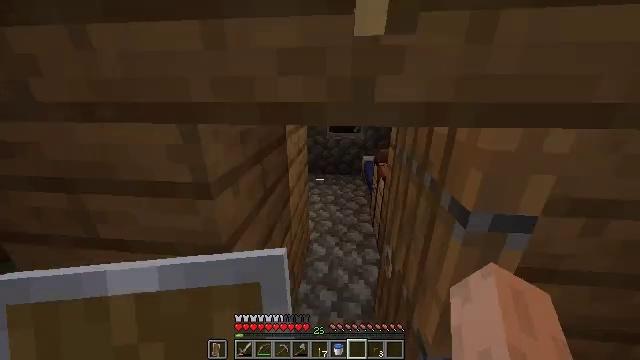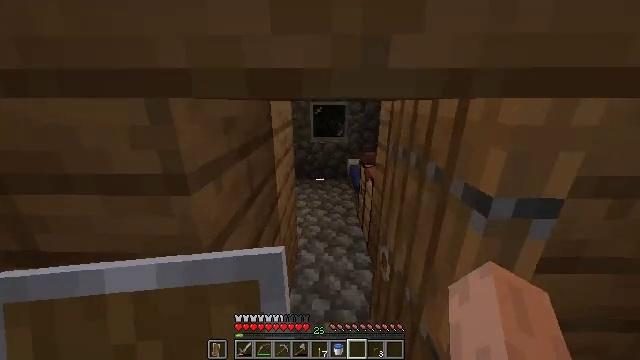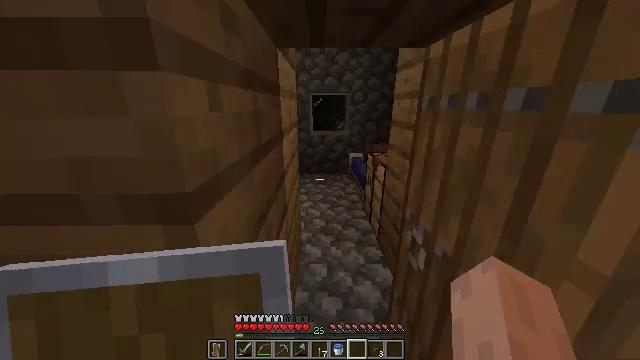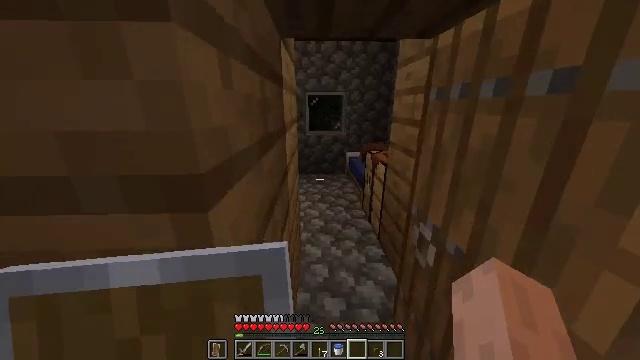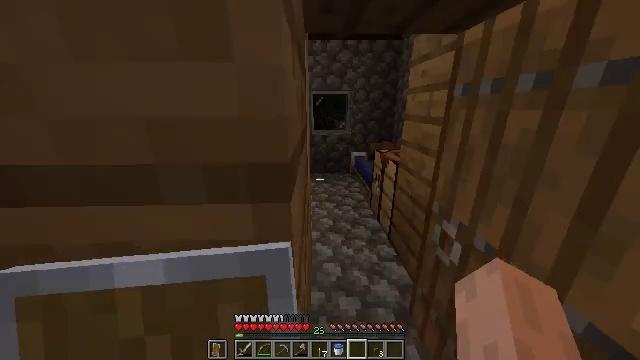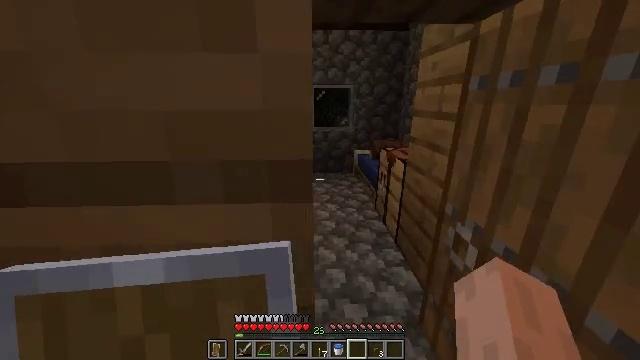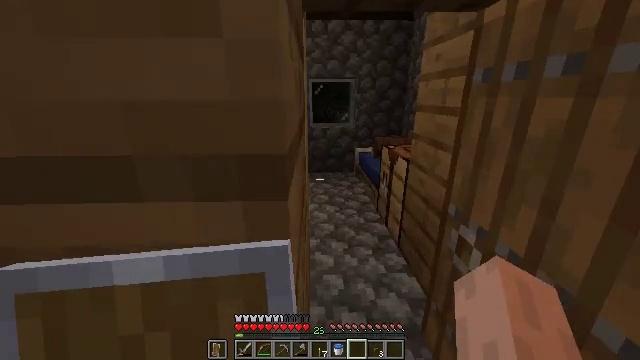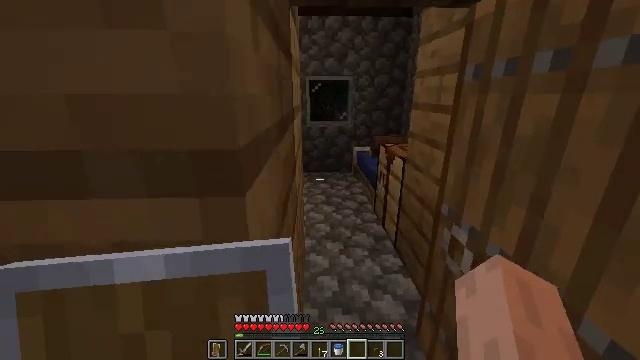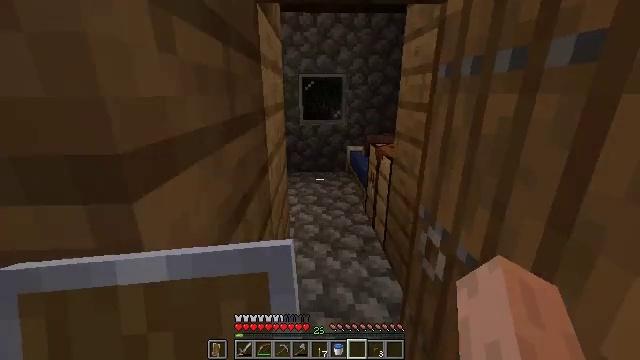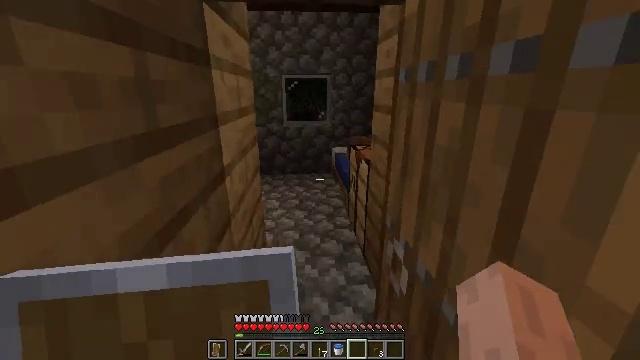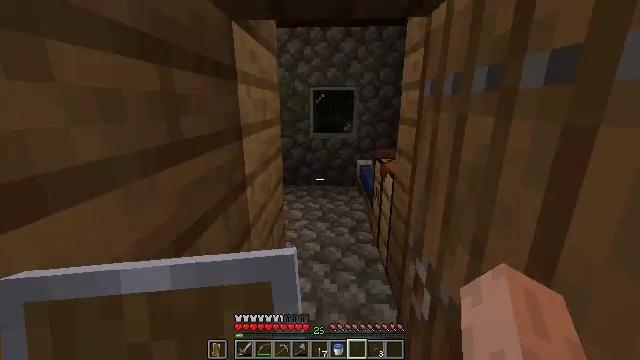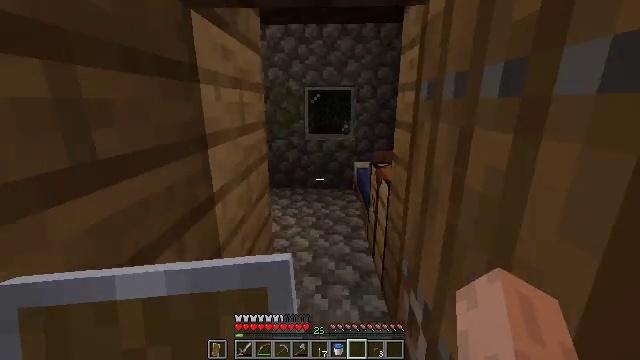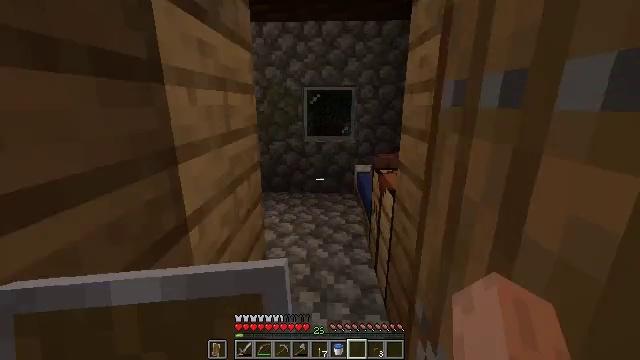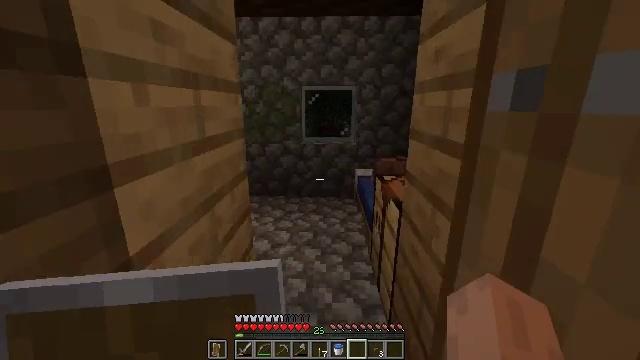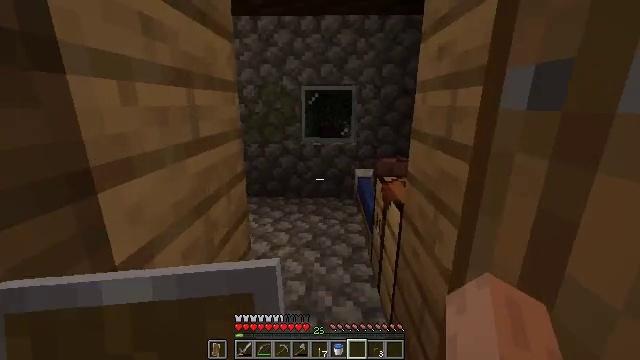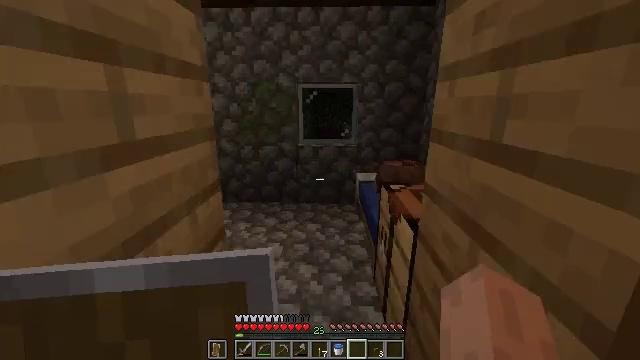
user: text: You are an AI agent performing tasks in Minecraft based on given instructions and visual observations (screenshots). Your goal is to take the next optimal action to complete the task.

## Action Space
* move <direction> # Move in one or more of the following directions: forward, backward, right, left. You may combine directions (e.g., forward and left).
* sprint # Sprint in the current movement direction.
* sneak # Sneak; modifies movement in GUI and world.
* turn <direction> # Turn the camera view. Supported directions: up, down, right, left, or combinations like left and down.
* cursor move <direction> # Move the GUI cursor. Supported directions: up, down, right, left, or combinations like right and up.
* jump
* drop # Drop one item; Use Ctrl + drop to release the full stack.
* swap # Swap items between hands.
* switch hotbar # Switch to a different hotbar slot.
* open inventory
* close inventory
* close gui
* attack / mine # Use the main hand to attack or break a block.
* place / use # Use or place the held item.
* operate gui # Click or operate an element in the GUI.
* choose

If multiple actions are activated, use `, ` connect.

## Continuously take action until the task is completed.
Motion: motion action
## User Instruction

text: Collect the spruce door for reuse.
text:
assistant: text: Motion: move forward, turn right and up
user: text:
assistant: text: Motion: move forward, turn right
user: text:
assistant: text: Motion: move forward, turn right
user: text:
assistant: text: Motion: move forward
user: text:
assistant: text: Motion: move forward
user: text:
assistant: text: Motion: move forward and move right
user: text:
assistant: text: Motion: move forward and move right
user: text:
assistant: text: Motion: move forward and move right
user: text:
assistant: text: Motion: move forward and move right, turn right
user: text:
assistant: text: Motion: move forward and move right, turn left and up
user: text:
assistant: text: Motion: move forward
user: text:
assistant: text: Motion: move forward
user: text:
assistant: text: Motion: move forward
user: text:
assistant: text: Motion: move forward
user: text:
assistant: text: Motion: move forward
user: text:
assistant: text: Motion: move forward, turn right and down
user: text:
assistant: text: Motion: move forward, turn right
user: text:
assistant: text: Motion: move forward, turn right
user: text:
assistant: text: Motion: move forward and move left, turn right and up
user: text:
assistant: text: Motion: move forward and move left, turn right and up
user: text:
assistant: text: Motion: move forward and move left, turn right
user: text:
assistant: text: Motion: move forward and move left, turn right and down
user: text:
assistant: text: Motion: move forward and move left, turn right and down
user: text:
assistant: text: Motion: move forward and move left, turn right and down
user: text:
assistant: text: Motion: move back, turn right and down
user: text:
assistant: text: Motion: move back, turn left and up
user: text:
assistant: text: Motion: move back, turn left and up
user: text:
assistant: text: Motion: move forward, turn left and up
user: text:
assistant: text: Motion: move forward and move right, turn left
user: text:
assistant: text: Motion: move forward and move right